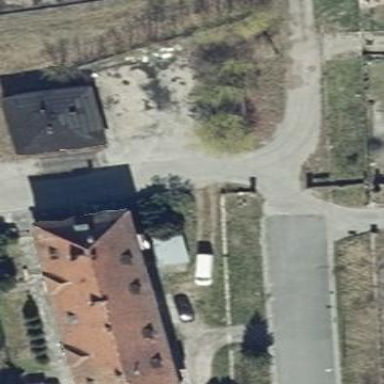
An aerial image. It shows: Residential building.